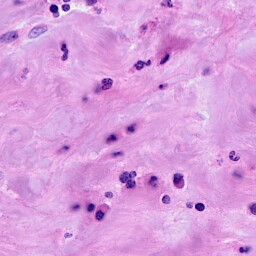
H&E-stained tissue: Breast